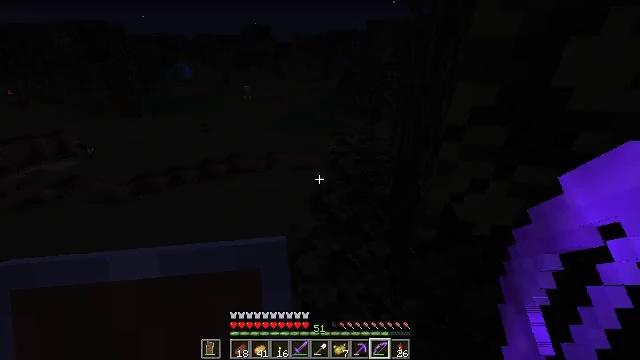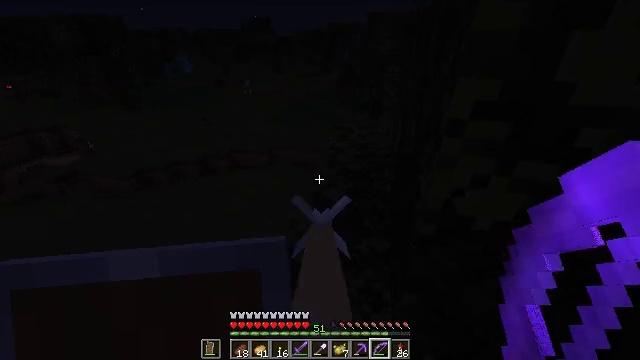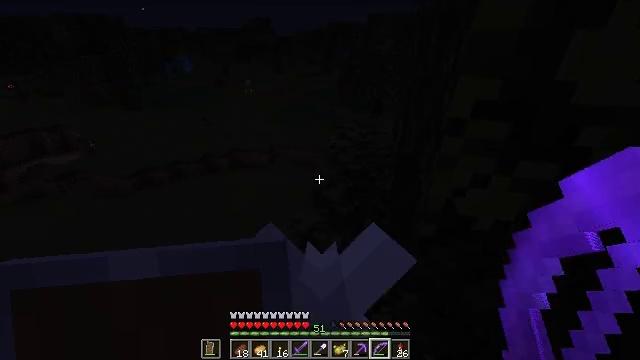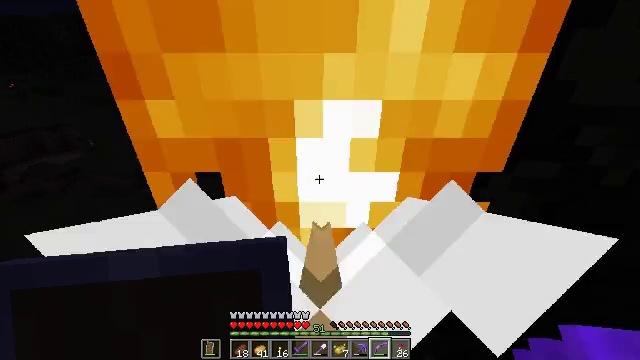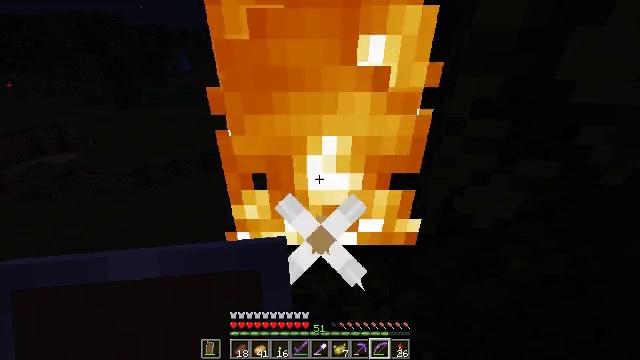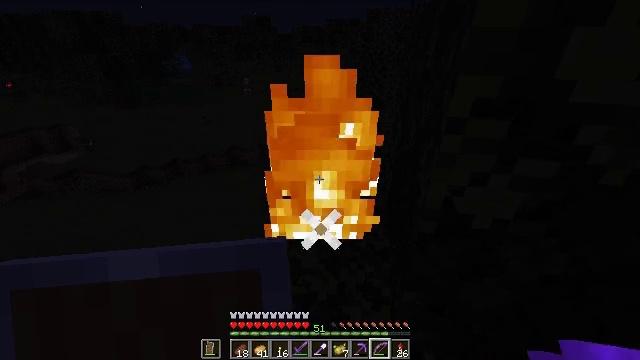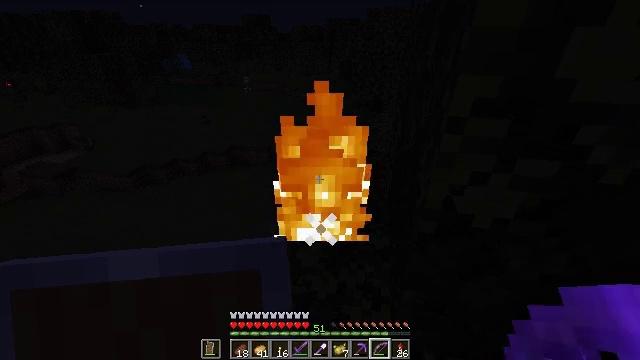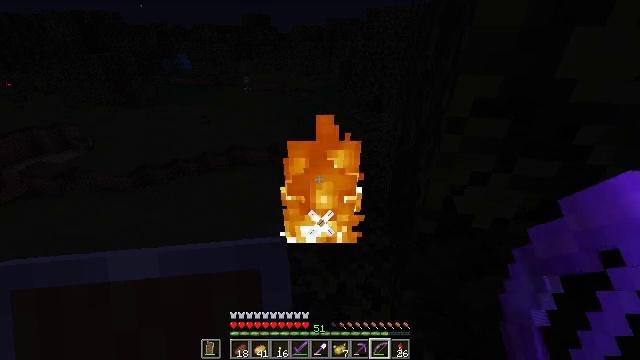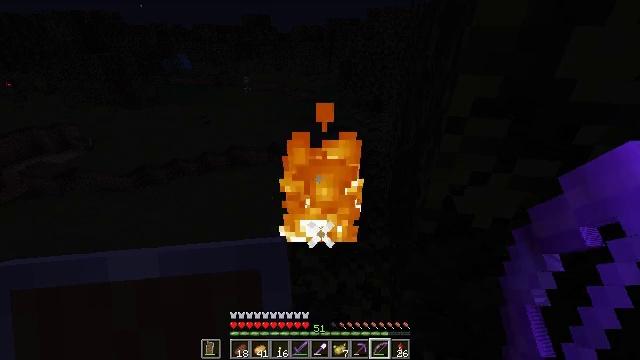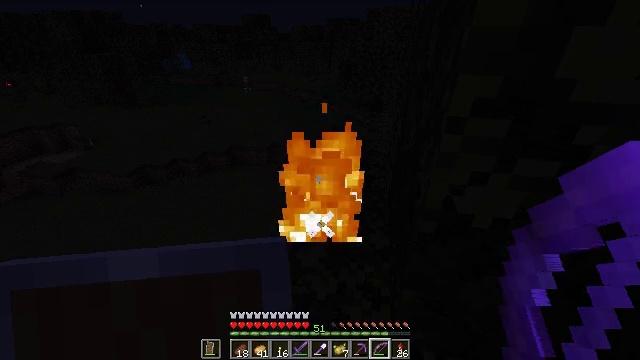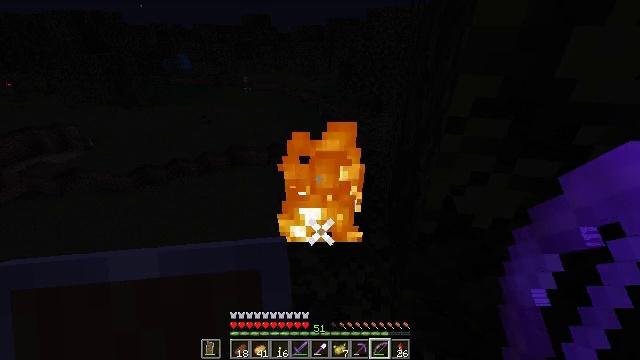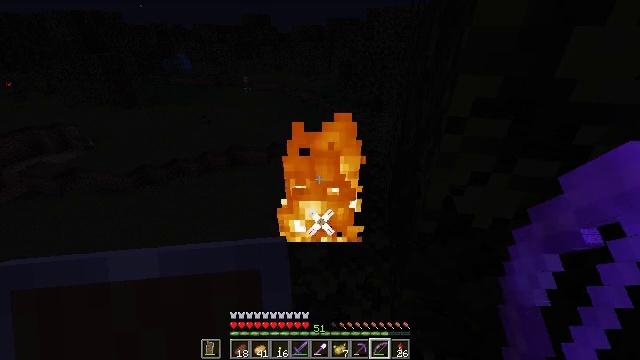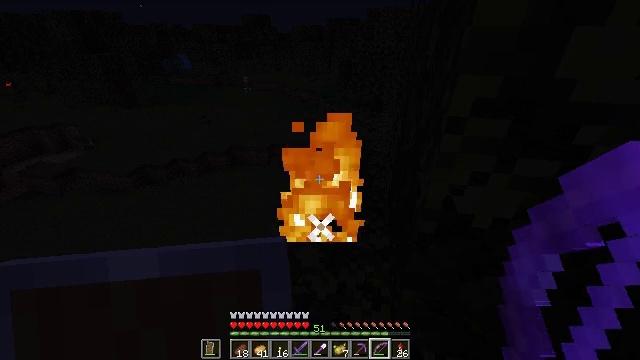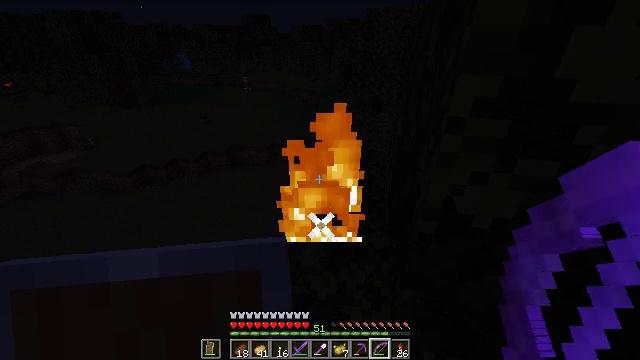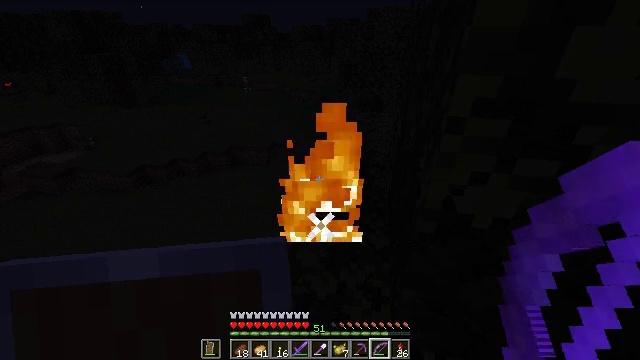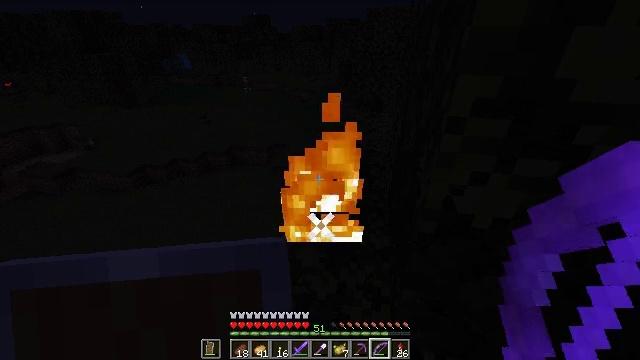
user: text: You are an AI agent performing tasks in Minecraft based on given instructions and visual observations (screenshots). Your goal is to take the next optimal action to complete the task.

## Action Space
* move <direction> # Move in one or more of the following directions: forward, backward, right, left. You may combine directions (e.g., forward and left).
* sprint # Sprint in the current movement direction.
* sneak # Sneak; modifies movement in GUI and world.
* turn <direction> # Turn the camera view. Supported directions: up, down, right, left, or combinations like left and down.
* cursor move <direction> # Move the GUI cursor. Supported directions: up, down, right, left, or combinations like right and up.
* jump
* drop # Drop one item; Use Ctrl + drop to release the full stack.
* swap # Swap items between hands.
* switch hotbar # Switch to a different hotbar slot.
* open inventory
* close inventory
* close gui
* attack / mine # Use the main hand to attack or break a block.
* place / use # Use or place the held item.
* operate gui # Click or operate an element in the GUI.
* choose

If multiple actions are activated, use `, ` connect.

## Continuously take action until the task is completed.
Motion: motion action
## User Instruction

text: Combat the slime.
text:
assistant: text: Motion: turn down
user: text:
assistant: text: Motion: no_op
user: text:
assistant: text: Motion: no_op
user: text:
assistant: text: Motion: no_op
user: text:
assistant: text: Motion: no_op
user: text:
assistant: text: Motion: no_op
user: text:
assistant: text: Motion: no_op
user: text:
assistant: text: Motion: no_op
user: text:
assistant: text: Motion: no_op
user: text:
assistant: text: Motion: no_op
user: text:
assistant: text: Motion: no_op
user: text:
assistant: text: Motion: no_op
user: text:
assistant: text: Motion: no_op
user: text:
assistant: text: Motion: no_op
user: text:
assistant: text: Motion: no_op
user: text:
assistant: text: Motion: no_op
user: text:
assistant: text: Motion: no_op
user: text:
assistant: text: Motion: no_op
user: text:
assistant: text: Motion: no_op
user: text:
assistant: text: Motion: no_op
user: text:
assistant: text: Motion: no_op
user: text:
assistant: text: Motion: no_op
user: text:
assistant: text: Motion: no_op
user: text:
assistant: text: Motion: no_op
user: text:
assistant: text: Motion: no_op
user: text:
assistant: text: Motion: no_op
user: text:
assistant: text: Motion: no_op
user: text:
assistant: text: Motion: no_op
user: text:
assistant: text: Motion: no_op
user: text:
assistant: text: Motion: no_op